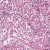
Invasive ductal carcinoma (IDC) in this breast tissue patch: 1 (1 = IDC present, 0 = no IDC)